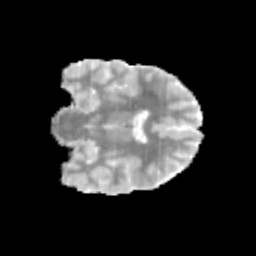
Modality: MD
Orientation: coronal
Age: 10
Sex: male
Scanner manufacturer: siemens
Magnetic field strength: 3 T
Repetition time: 3.8 s
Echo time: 0.07 s